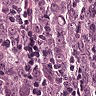
Metastatic tissue present: yes